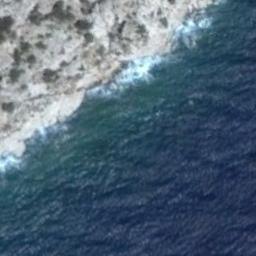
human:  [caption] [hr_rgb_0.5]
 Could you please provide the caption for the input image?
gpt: The blue oceans and white and some trees .

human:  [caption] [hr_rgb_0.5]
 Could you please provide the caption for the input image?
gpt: The type of beach is rocky coast , And some green plants are on the beach and the color of the seawater is dark blue .

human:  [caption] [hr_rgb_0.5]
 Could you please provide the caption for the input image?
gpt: Huge waves of deep blue seawater beat against the beach with sparse green plants .

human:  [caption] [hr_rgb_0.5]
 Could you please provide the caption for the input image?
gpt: There were large white waves near the beach .

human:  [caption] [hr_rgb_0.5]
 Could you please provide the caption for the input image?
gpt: Many green plants are on the beach .